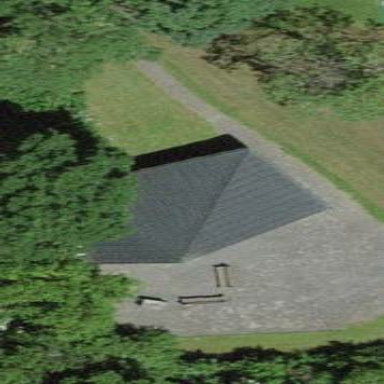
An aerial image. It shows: View of roof of building.